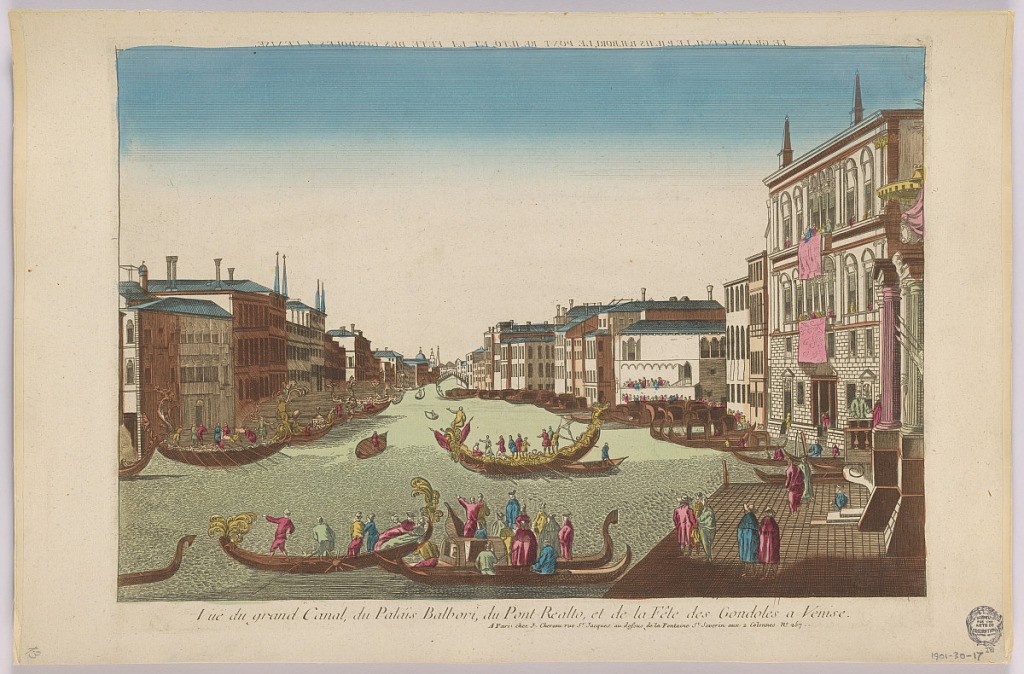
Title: Peep-show, Vue du Grand Canal, du Palais Balbori, du Pont Realto, et de la Fête des Condoles a Venise
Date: ca. 1750
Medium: Engraving in ink with washes of watercolor on paper, mounted on scrapbook paper
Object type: Print
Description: Peep-show print